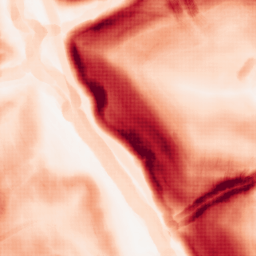
Category: morphological
Decomposition family: morphological_gradient
Decomposition parameters: size: 7
shape: disk
Upsampling method: sinc_blackman
Upsampling parameters: scale: 4
kernel_size: 8
Upsampling scale: 4